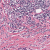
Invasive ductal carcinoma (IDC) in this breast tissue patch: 1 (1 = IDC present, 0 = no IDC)